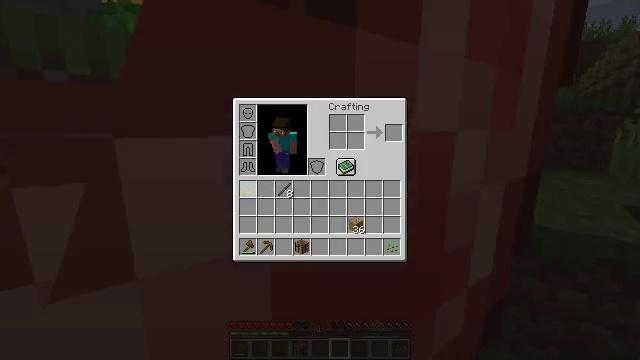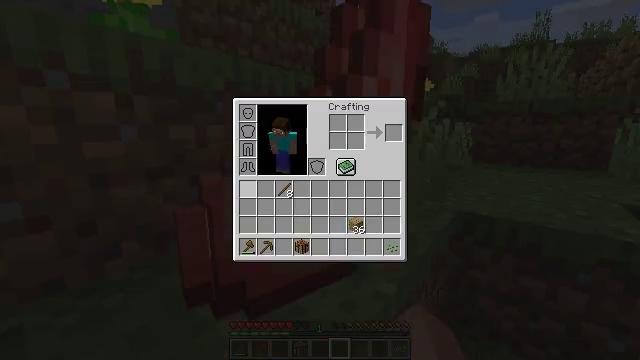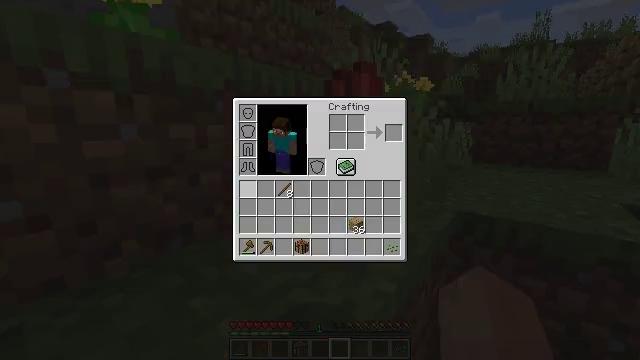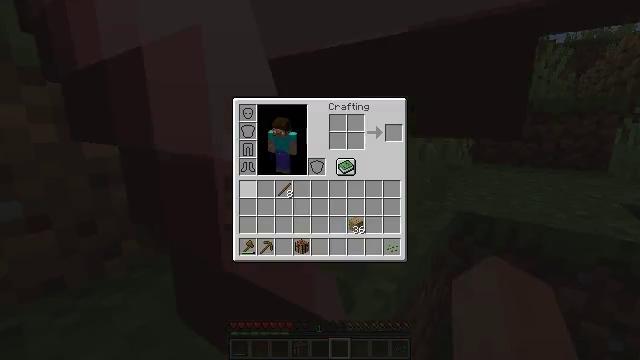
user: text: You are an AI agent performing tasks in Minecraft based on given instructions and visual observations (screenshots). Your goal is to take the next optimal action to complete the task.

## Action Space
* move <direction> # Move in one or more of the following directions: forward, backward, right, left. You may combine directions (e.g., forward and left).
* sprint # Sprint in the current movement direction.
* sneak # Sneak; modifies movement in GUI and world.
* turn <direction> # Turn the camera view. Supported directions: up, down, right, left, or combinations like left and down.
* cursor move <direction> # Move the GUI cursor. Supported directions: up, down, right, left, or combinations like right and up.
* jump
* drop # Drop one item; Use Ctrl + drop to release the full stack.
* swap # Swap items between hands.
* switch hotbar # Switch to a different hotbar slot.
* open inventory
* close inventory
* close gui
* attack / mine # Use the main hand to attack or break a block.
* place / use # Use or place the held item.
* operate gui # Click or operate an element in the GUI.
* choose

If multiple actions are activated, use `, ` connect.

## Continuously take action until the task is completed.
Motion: motion action
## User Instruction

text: Remove a porkchop from the inventory.
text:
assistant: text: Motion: sprint, drop, open gui
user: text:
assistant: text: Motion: sprint
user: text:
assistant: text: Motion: sprint
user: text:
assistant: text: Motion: sprint, drop